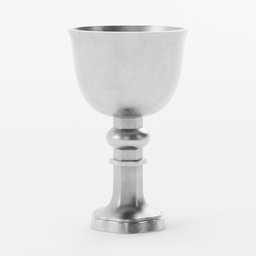
Label: decoration